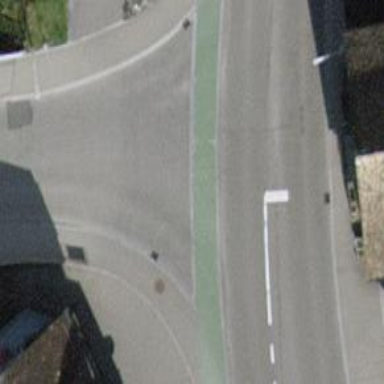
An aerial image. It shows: Tertiary road with asphalt surface and sidewalks on both sides.